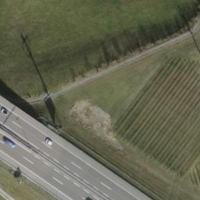
EUNIS habitat code: 57
Species observed at this site:
Berberis vulgaris